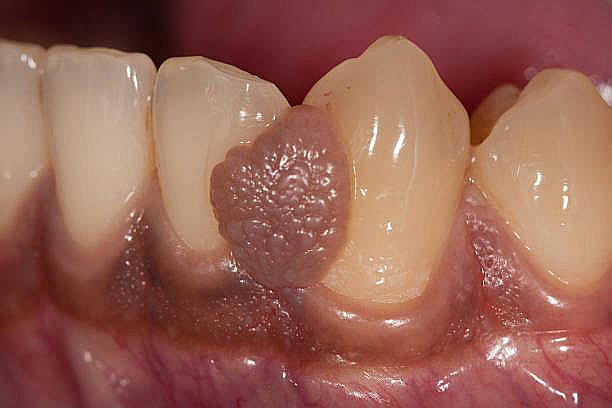
Condition: Gingivitis